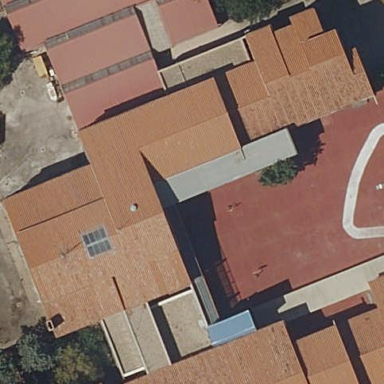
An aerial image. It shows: School building.